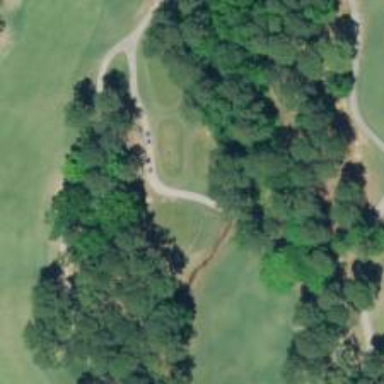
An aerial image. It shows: Service road used as golf cart path.